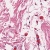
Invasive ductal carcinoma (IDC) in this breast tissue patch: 0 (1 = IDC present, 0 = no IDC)